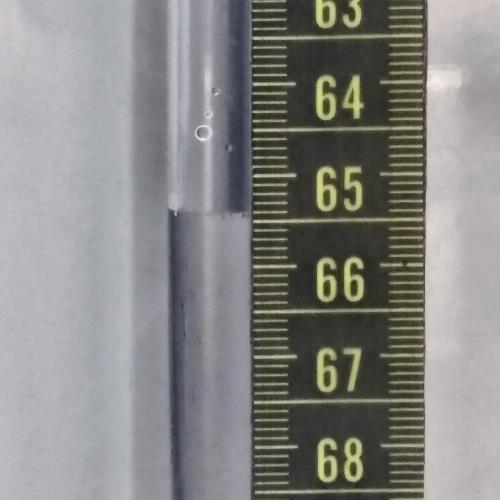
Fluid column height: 65.4 cm